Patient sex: M
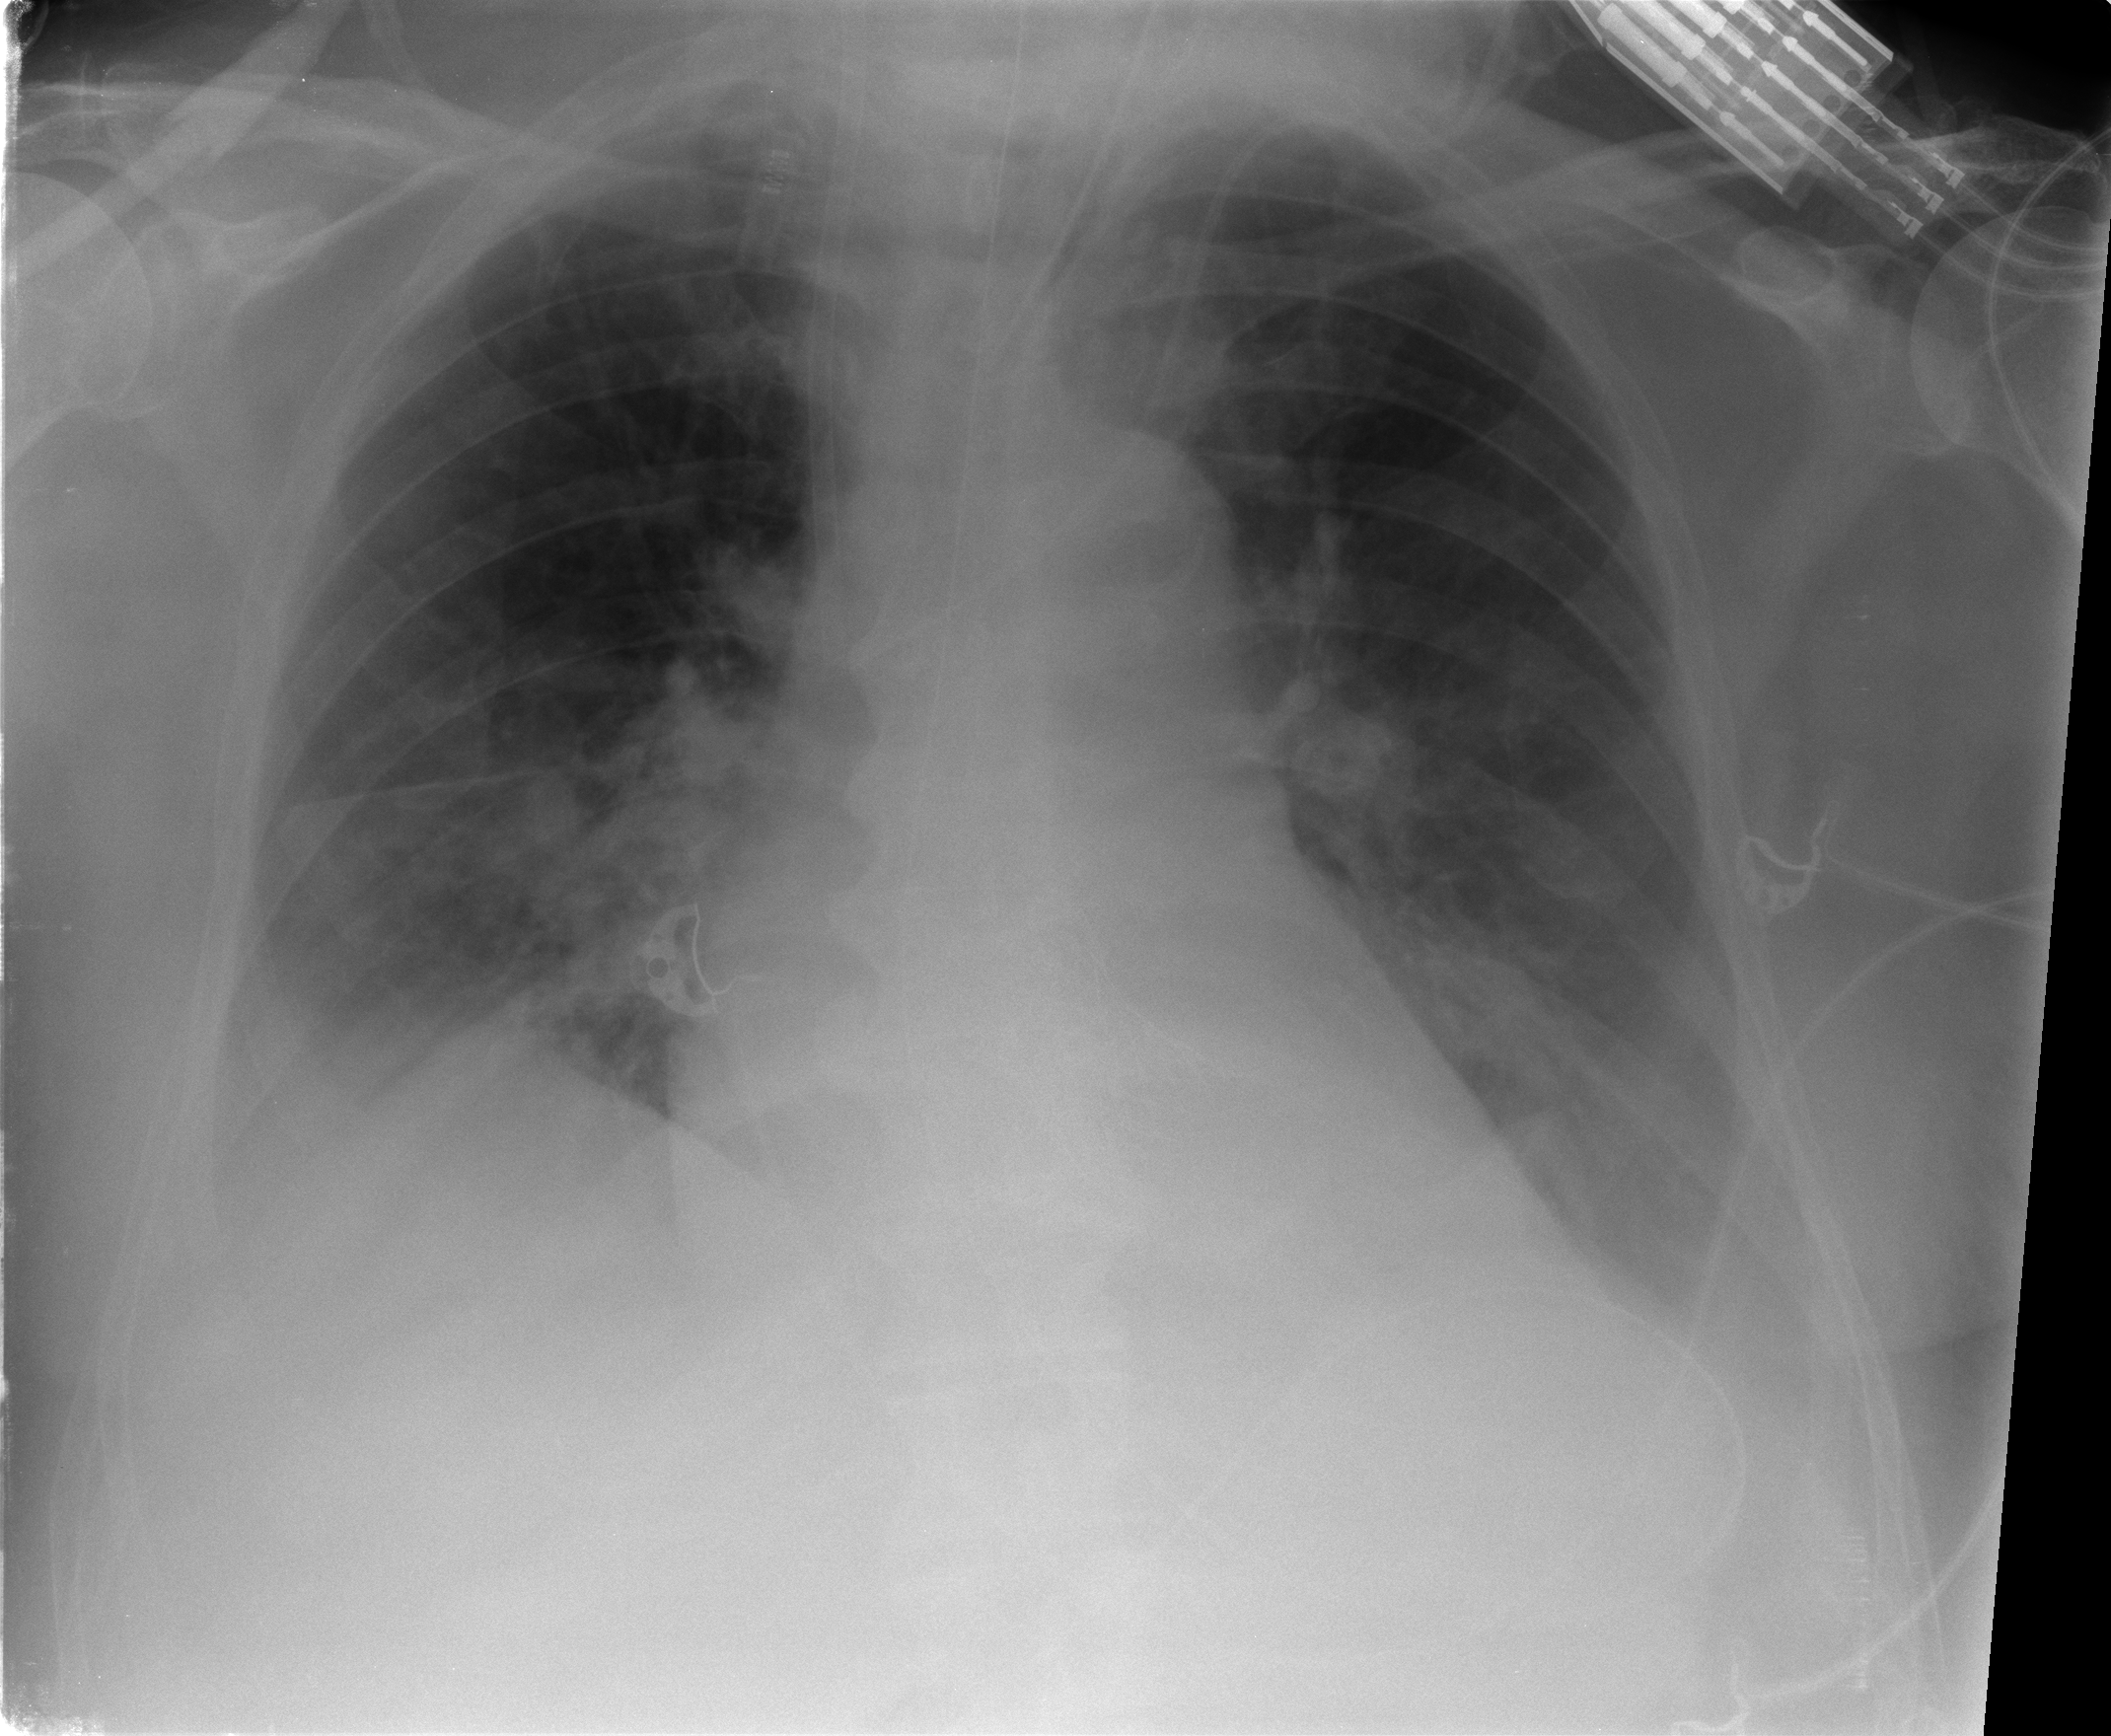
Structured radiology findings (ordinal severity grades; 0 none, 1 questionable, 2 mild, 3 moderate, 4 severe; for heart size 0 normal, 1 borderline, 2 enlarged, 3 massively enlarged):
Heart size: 2
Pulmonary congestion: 2
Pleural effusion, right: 2
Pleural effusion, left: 2
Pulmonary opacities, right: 2
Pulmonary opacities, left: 2
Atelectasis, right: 0
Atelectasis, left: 0